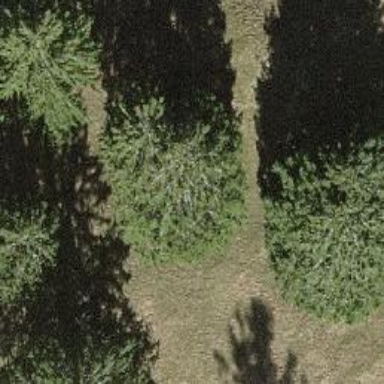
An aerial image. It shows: Single tag "natural: tree."